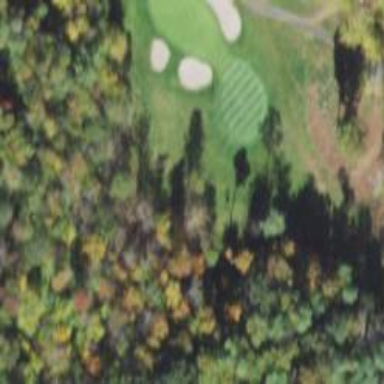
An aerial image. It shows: Golf hole.